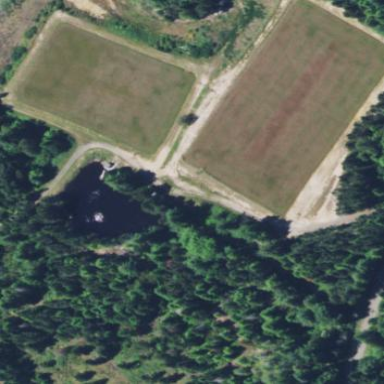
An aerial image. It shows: Farmland where cranberries are grown.